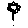
Label: flower